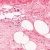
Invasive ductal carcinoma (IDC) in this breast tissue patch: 0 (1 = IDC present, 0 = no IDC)